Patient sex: M
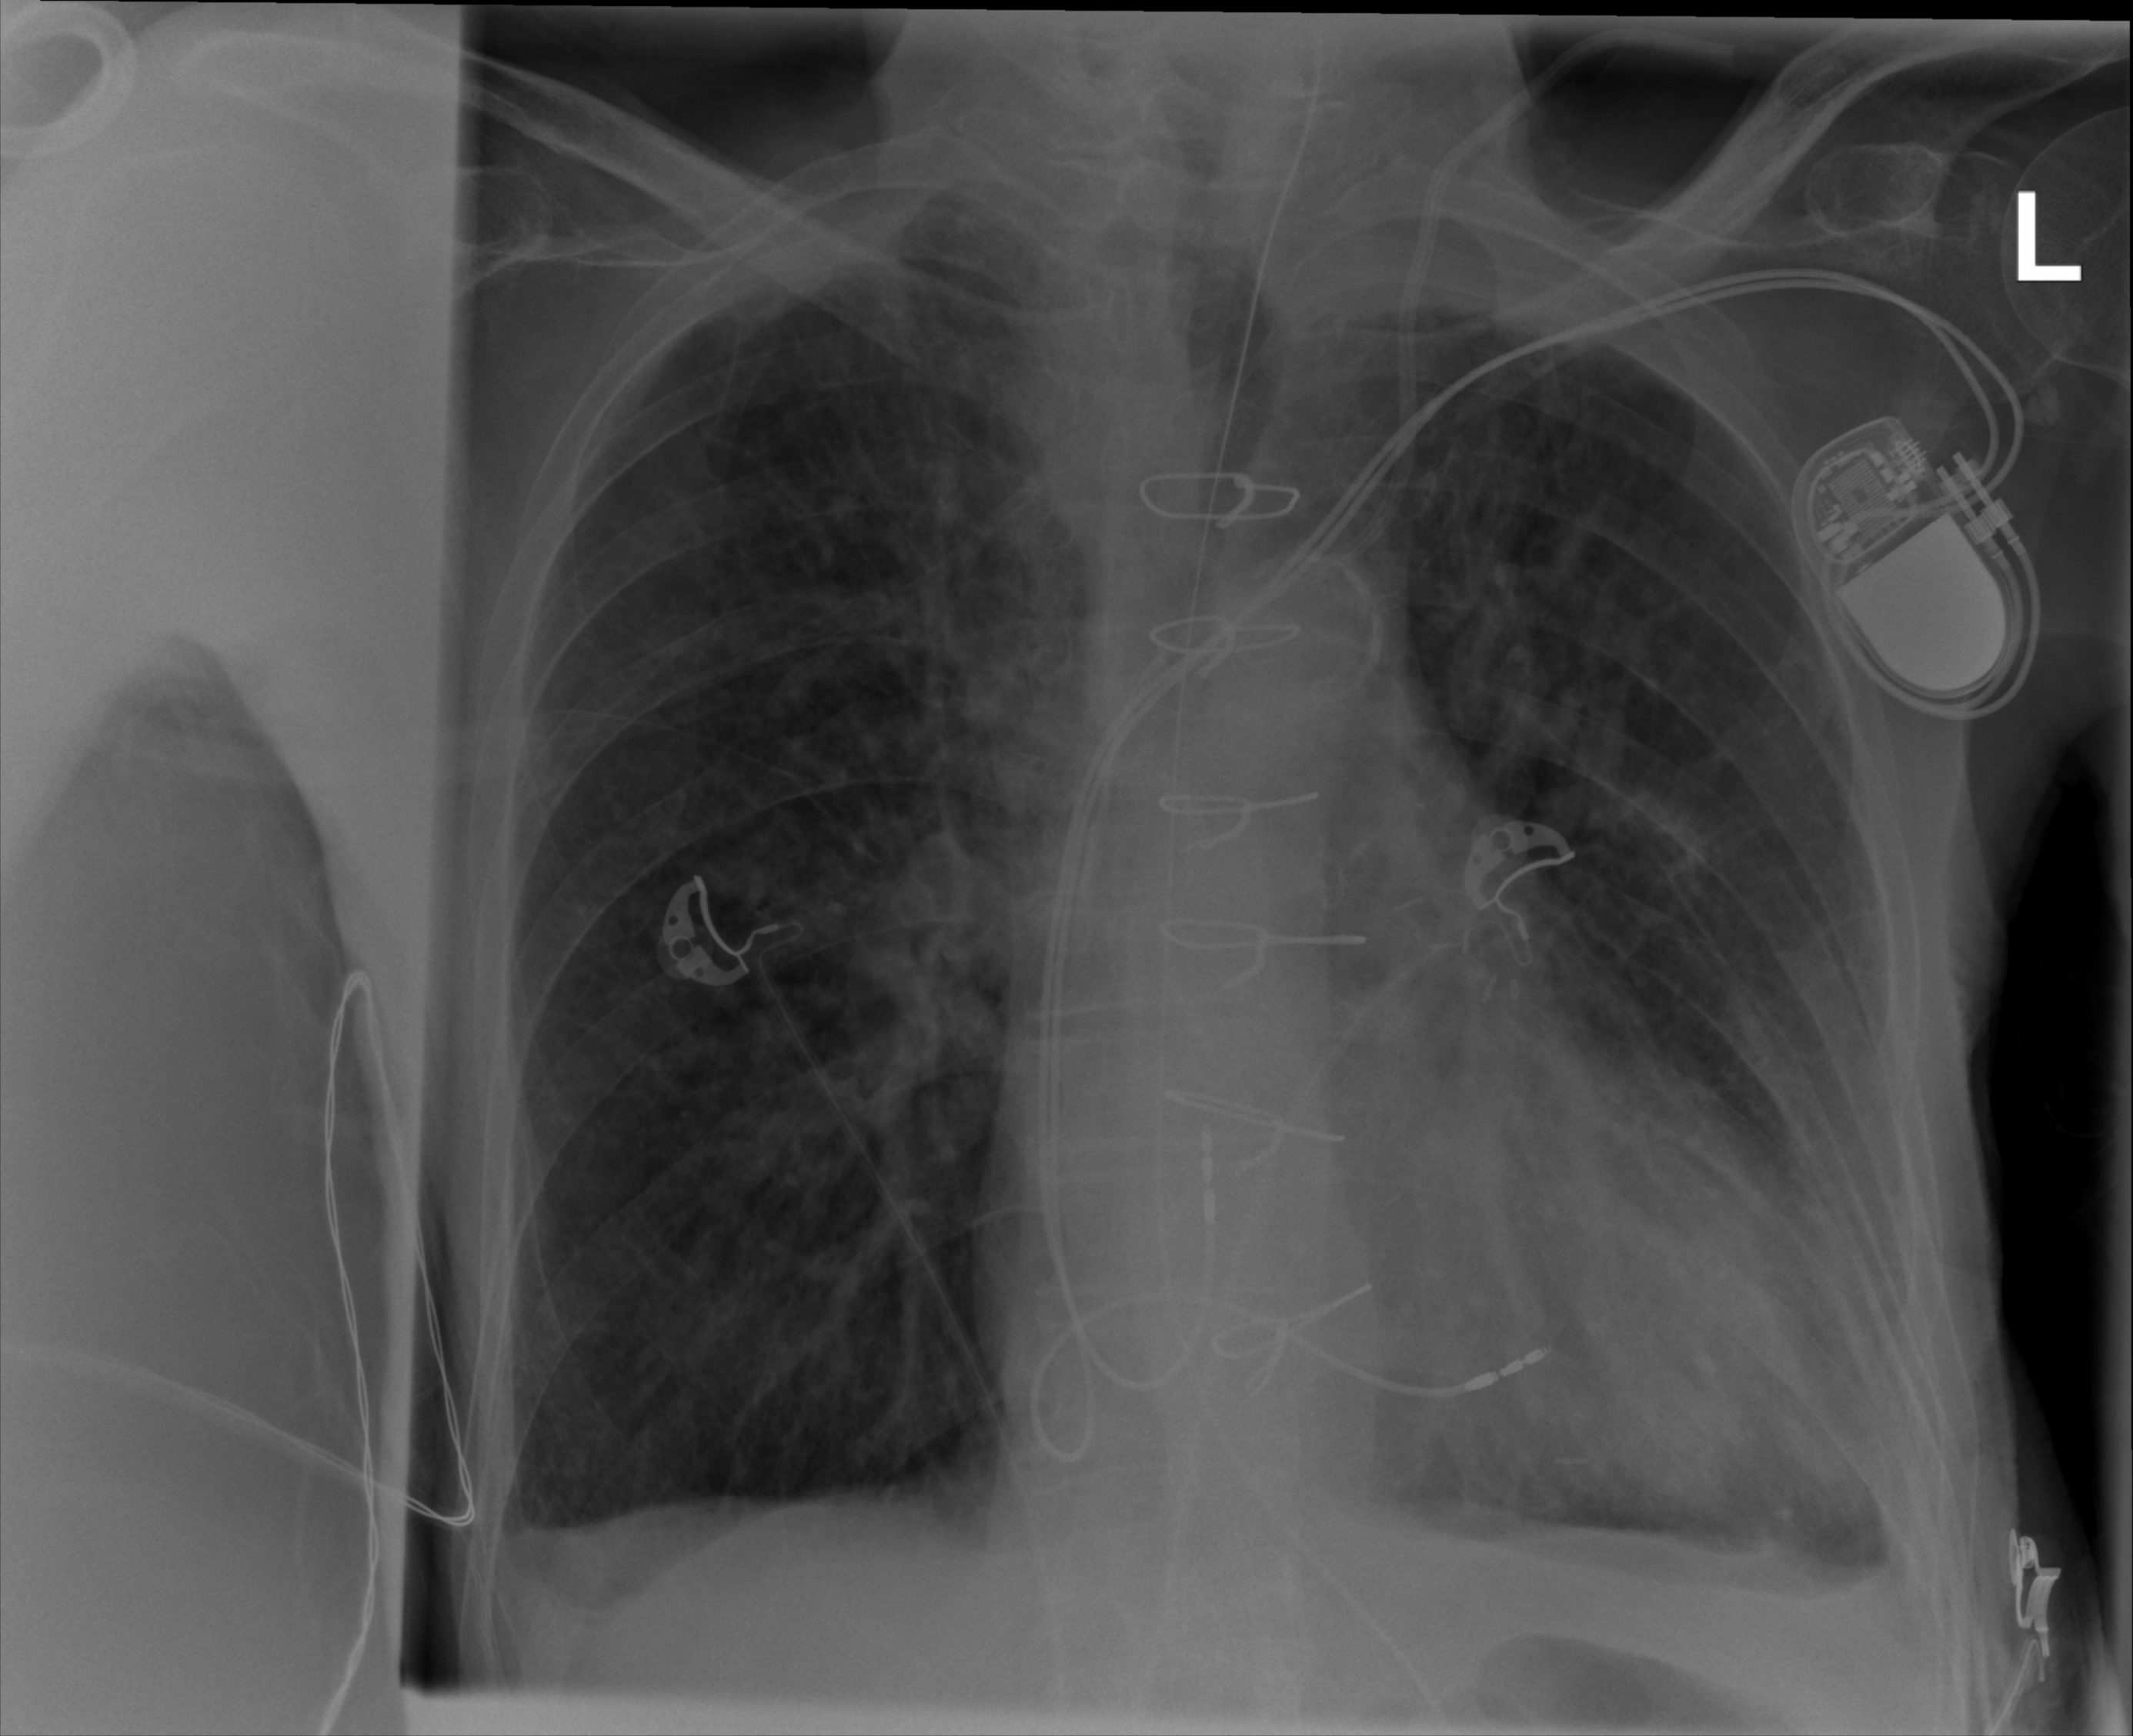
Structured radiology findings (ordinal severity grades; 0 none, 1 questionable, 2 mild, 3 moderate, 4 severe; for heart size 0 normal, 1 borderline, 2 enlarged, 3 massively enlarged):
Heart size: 2
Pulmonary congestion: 2
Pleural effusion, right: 2
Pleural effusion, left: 2
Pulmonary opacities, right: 0
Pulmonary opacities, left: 1
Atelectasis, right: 0
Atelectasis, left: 2